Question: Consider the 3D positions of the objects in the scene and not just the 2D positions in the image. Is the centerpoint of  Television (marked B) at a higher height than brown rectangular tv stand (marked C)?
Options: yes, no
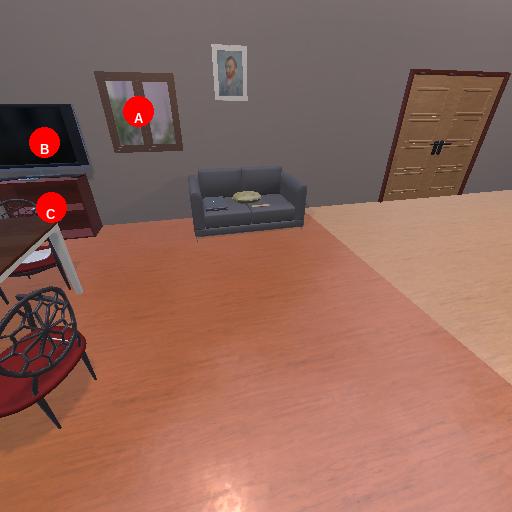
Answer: yes